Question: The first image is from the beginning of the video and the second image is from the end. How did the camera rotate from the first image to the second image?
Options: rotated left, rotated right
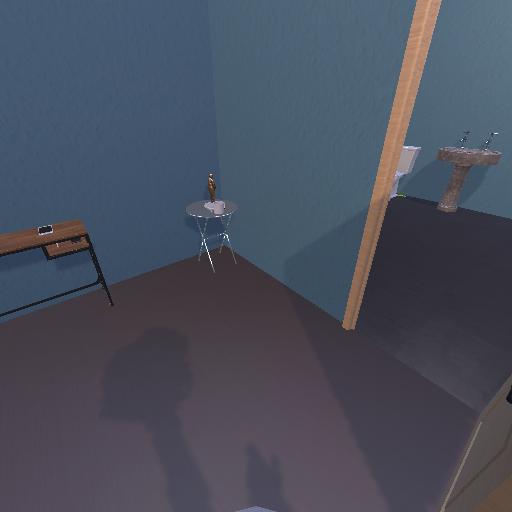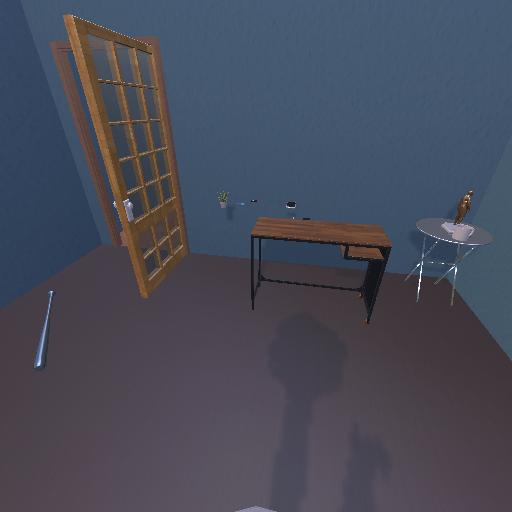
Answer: rotated left